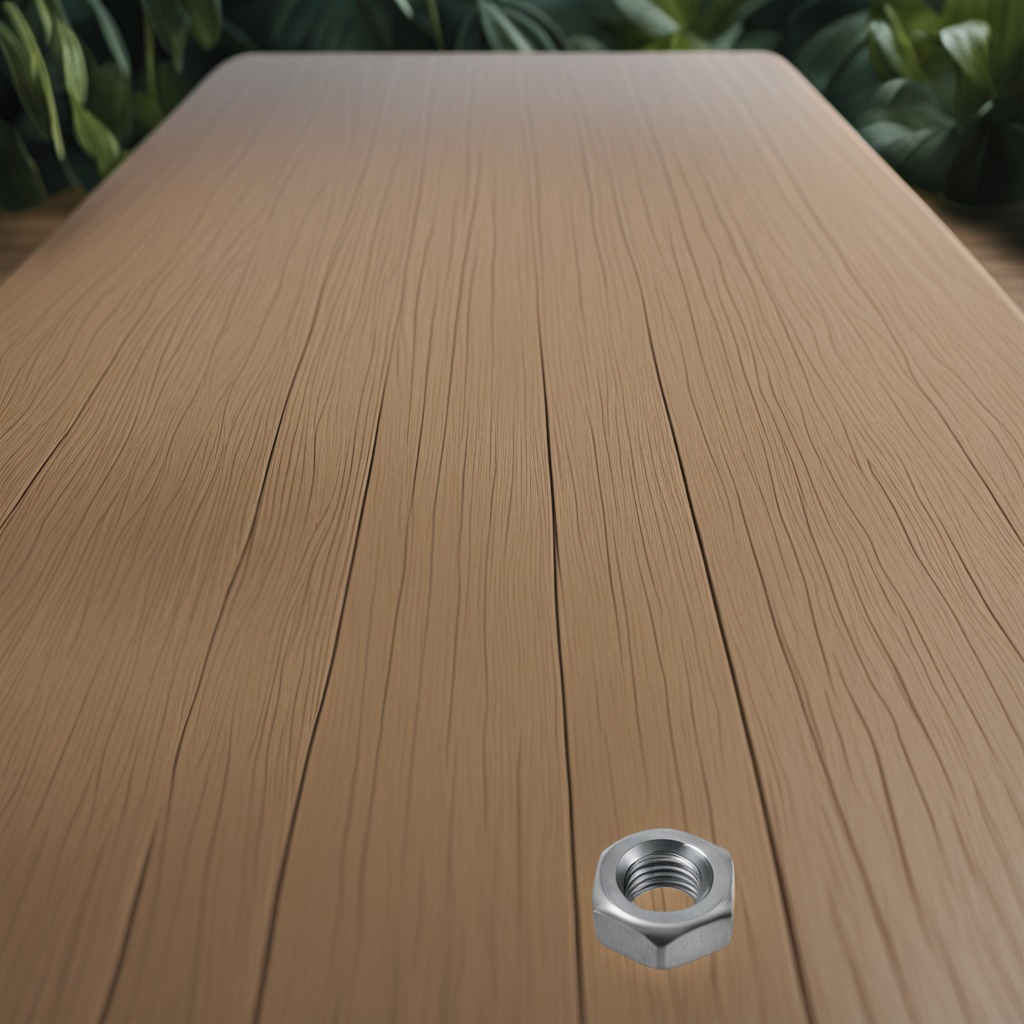
A metal nut is lying on a wooden table inside a jungle field workshop tent humid ambient light worn but